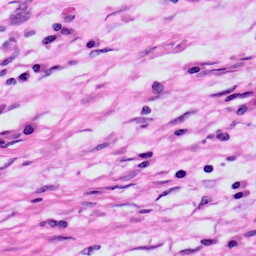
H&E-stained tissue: Skin